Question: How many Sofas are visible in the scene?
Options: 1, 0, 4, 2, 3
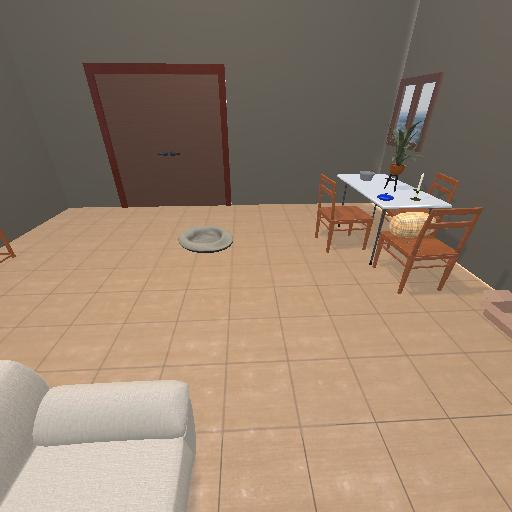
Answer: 1